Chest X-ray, PA view. Patient: 46 years old, sex M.
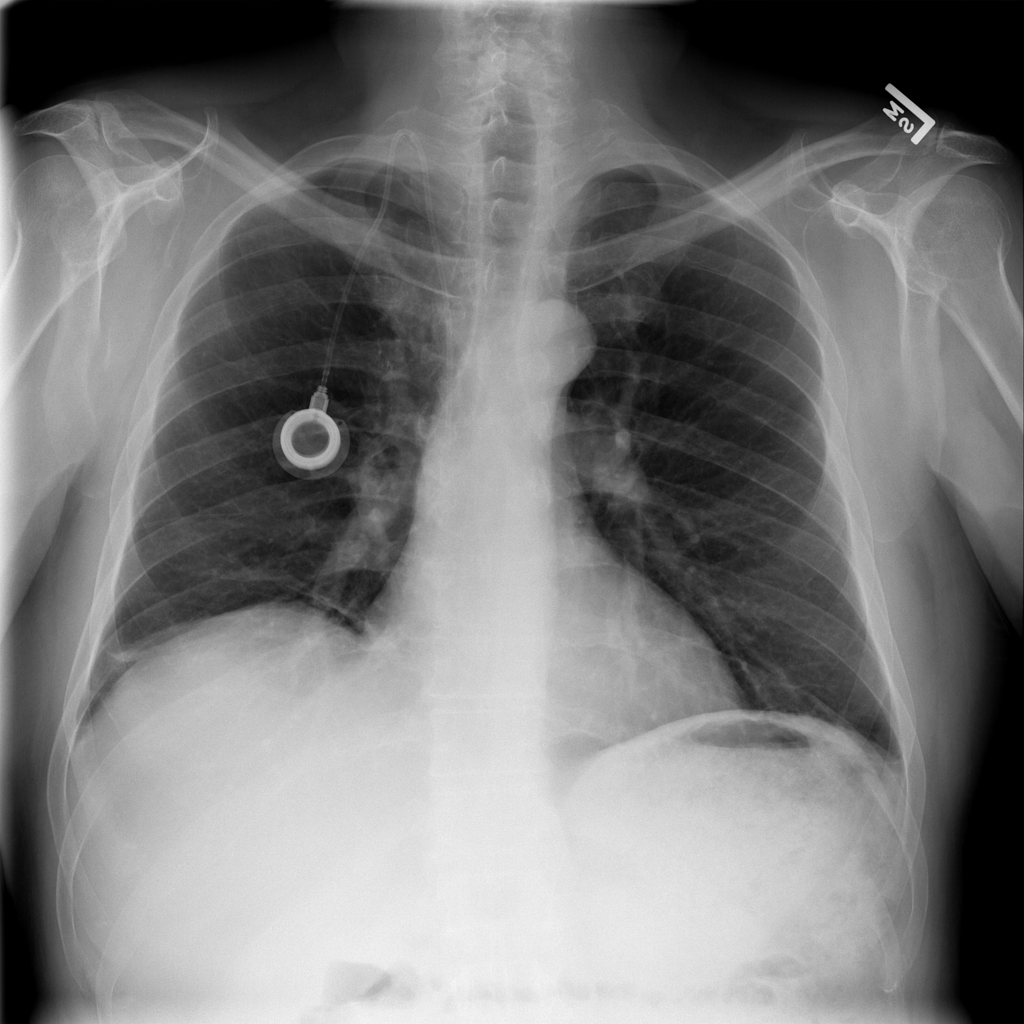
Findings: Atelectasis